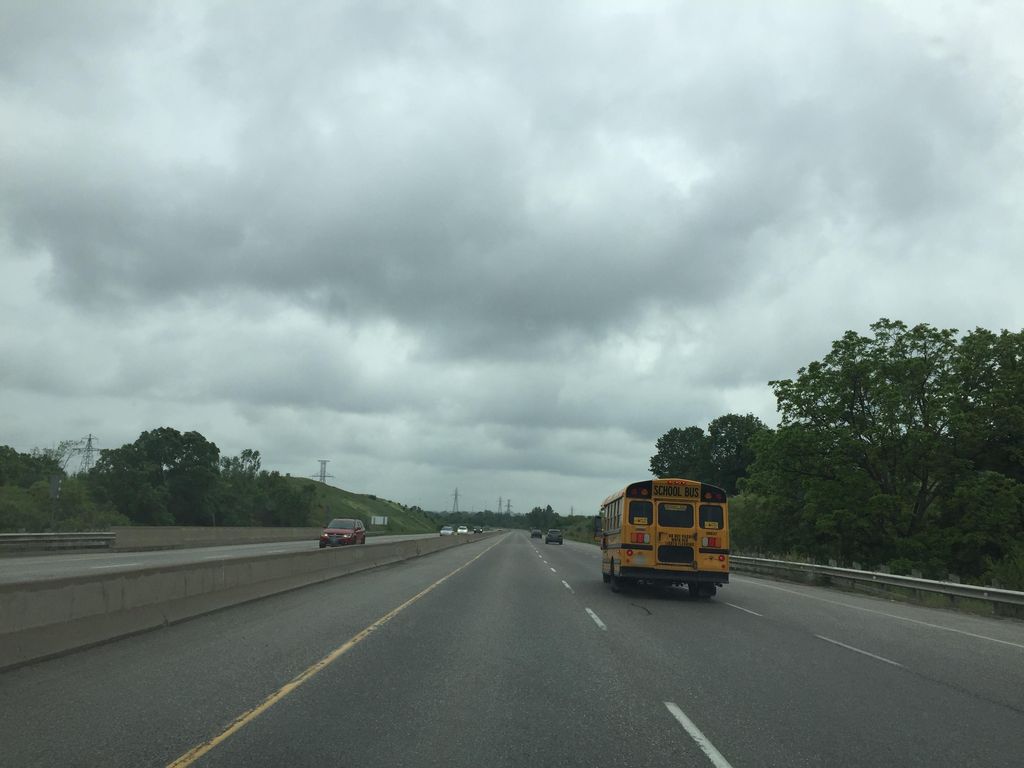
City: kitchener-waterloo